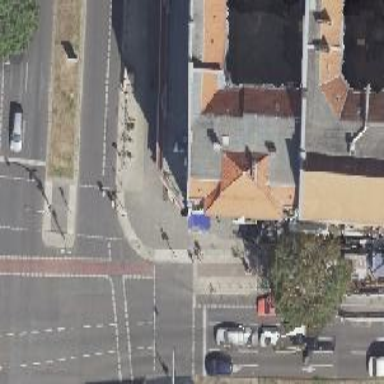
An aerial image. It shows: Pub.